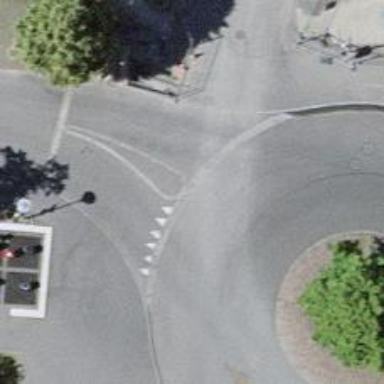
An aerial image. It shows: Road with "give way" sign.